Field crop: maize
Growth stage: 1
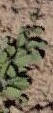
Species: convolvulus